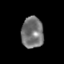
Tissue: skin
Cell type: Endothelial cells
Senescence score: 0.2857
Nuclear area (px): 675
Mean DAPI intensity: 116.479